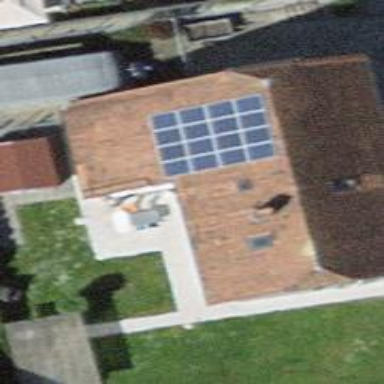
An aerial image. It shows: Solar power generator with photovoltaic panels.